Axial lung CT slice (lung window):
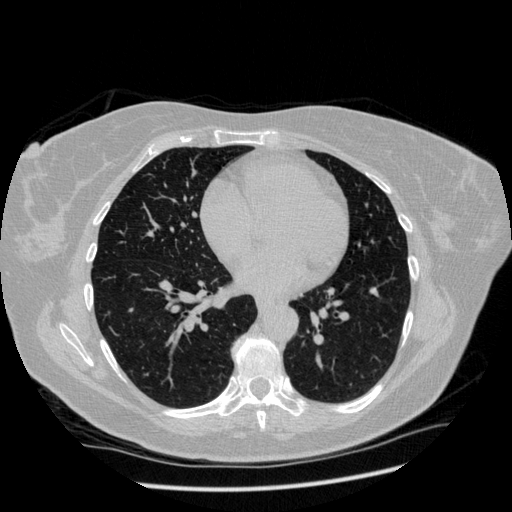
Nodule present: no